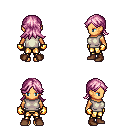
a pixel art fantasy rpg character, female body template, human, tanned skin, white sleeveless shirt, gold greaves, pink loose hair, gold gloves, brown shoes, four views (front, back, left, right), 2x2 character sprite sheet, small pixel art, hard edges, no anti-aliasing